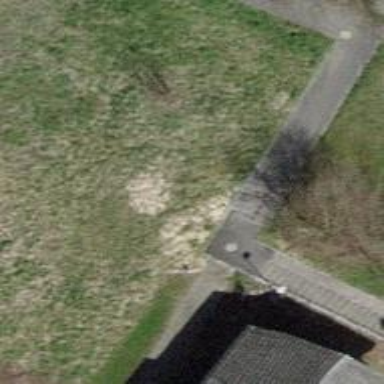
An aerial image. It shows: Set of steps on the road.